Question: I am new to Ogre. I downloaded OgreSDK_vc9_v1-7-4 and I want to run it using VS2008. After I extract the source code from it, I open folder OgreSDK_vc9_v1-7-4\Samples\Browser. It builds and runs successfully.
But then an error dialog appears.The information is :

I did this as the book "OGRE 3D 1.7 Beginner's Guide" said. Have I missed something?
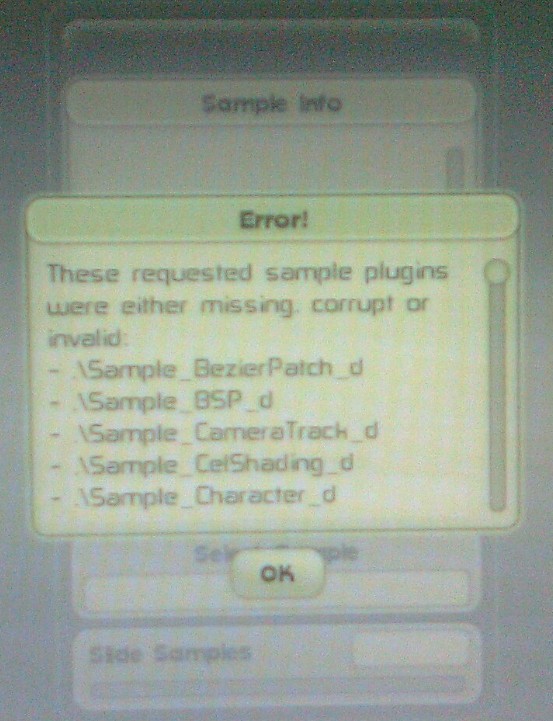
Answer: When building Ogre, make sure you build the entire solution. That is, the main Ogre.sln in the main folder. The problem you're seeing is most likely due to some components not getting built when you perform only a partial build.